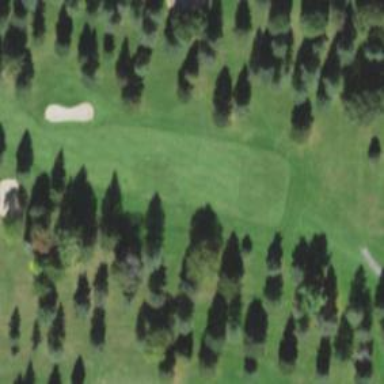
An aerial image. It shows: Golf hole.